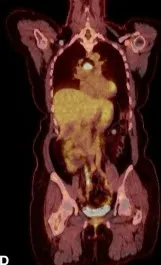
(D) PET scan after recurrence showing sub-carinal lymph node with new intense focus of FDG uptake.
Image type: radiology (pet)